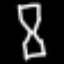
Label: hourglass